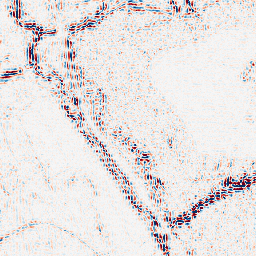
Category: wavelet
Decomposition family: wavelet_dwt
Decomposition parameters: wavelet: sym4
level: 2
Upsampling method: bilinear
Upsampling parameters: scale: 8
Upsampling scale: 8